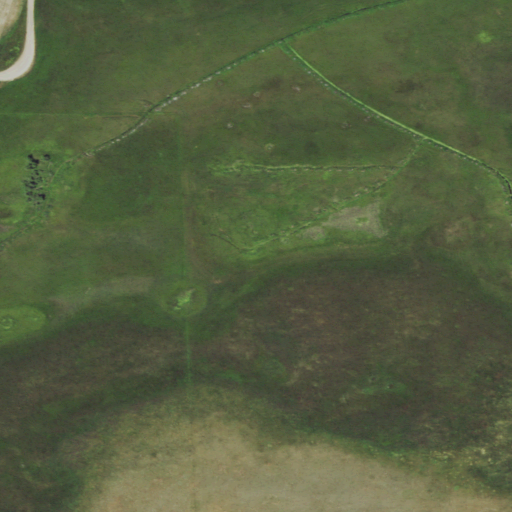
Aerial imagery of valley in Nebraska named Gypsy Valley containing herbaceous wetlands and grassland